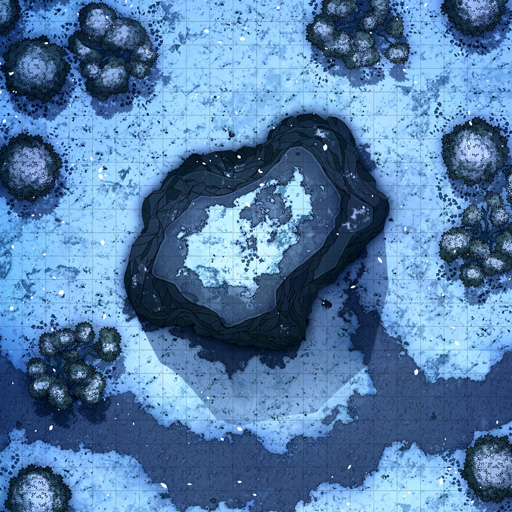
A D&D Grid Map south road snow trees boulders (Snowy Plateau Map)